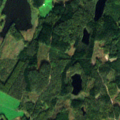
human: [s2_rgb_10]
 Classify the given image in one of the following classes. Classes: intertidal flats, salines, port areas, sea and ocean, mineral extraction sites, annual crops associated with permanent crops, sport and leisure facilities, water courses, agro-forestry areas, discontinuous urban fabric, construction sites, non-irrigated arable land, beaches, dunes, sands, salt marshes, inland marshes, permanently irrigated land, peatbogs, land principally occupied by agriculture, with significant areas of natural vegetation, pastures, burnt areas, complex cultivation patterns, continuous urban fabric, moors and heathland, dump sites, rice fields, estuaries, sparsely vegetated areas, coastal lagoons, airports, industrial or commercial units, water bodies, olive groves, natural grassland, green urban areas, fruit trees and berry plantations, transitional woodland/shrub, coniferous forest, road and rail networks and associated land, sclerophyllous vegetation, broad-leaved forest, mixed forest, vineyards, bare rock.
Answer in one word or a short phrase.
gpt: land principally occupied by agriculture, with significant areas of natural vegetation, coniferous forest, mixed forest, water bodies